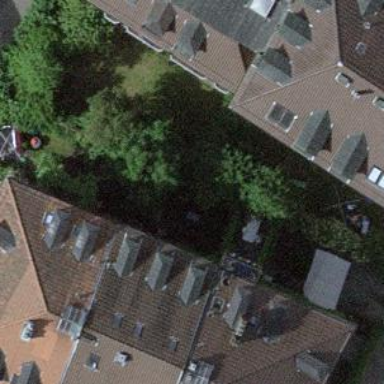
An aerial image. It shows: Residential building with hipped roof.